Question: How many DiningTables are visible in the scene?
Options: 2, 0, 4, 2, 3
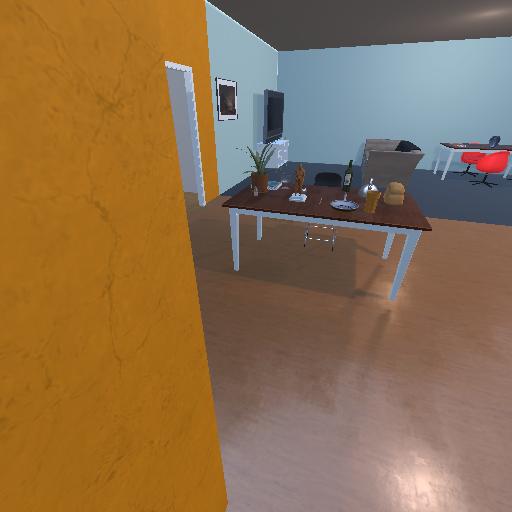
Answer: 2